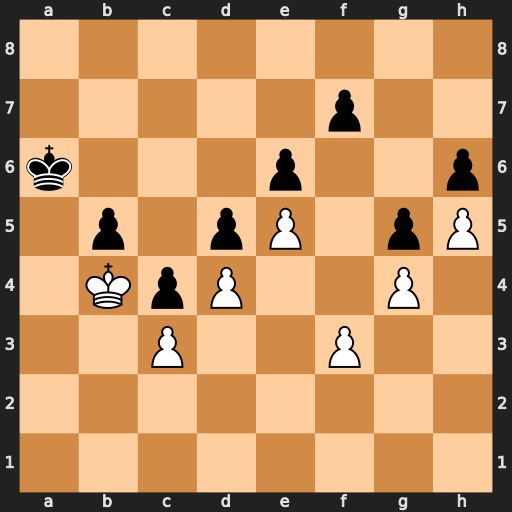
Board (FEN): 8/5p2/k3p2p/1p1pP1pP/1KpP2P1/2P2P2/8/8
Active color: w
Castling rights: -
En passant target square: -
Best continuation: f4 gxf4 g5